Question: In my application I have 'UIBarButtonSystemItemAdd' on right side of the navigation controller. On tapping of that plus icon I want to open address book in editable mode. Please refer the following image.
How to open address book UI for new contact in editable mode directly?

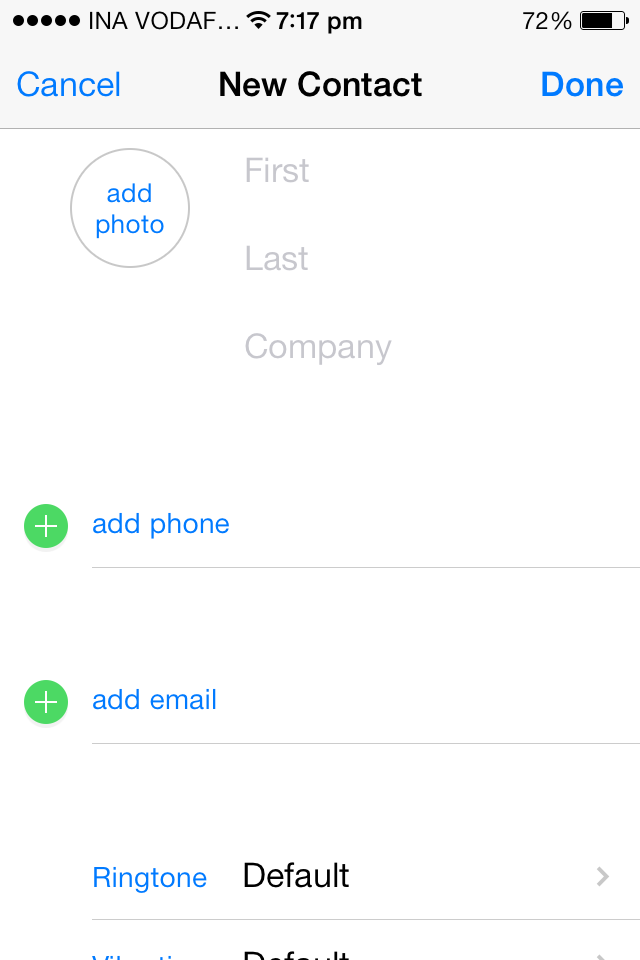
Answer: In the 'AddressBookUI.framework', there is a class called 'ABNewPersonViewController'. Basically, what you want to do is this:
'''
ABNewPersonViewController *abnpvc = [[ABNewPersonViewController alloc] init];
[abnpvc setNewPersonViewDelegate: self];
[self presentViewController: abnpvc animated: YES completion: nil];
'''
This brings up the view you are looking for.